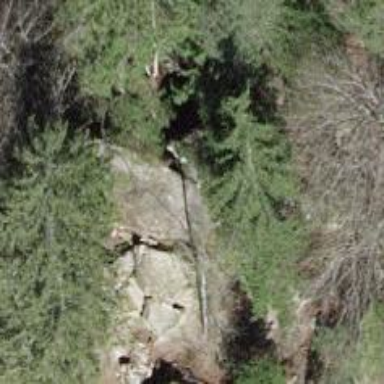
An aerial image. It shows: View of natural rock.